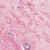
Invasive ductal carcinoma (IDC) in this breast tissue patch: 0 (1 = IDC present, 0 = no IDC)